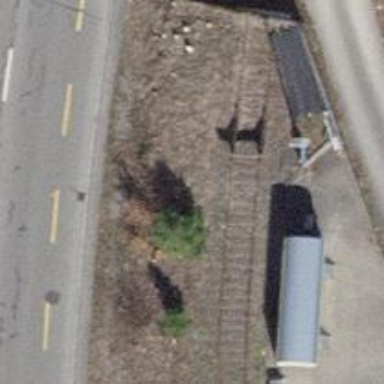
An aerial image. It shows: Railway buffer stop.